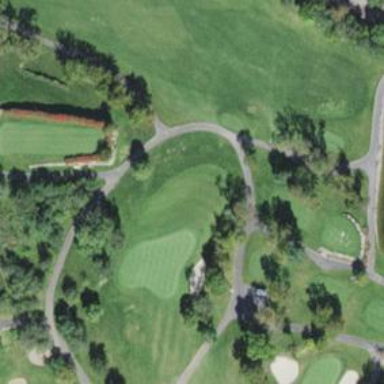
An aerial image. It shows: Asphalt service road that appears to be golf cart path.